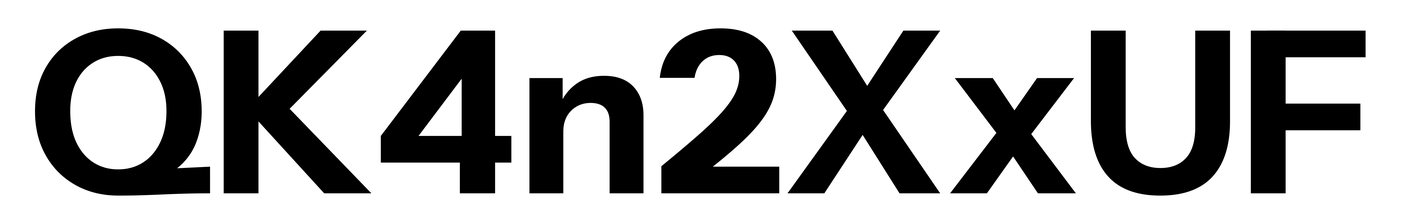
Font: InstrumentSans_Bold